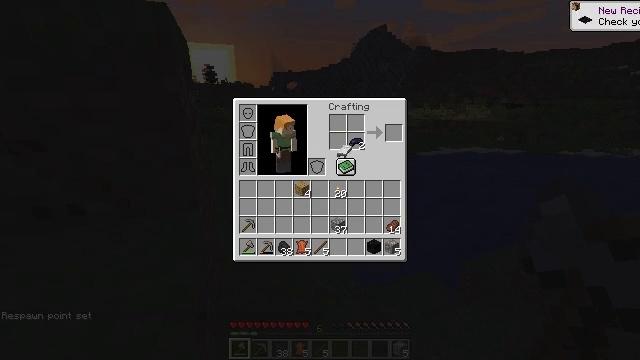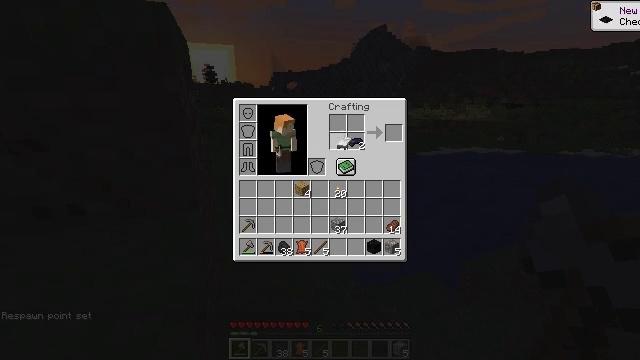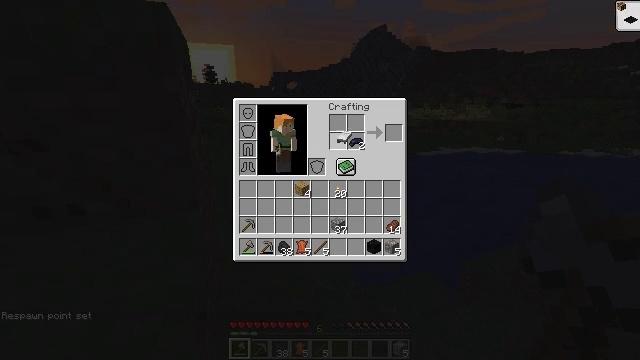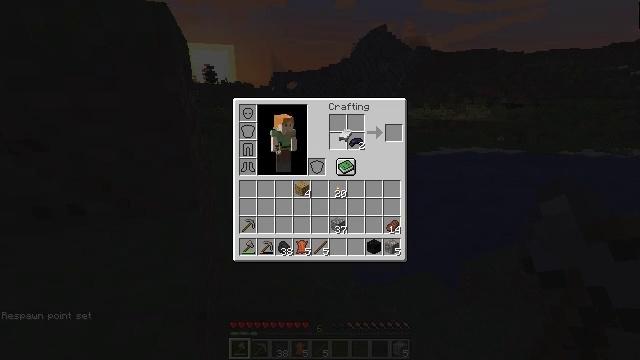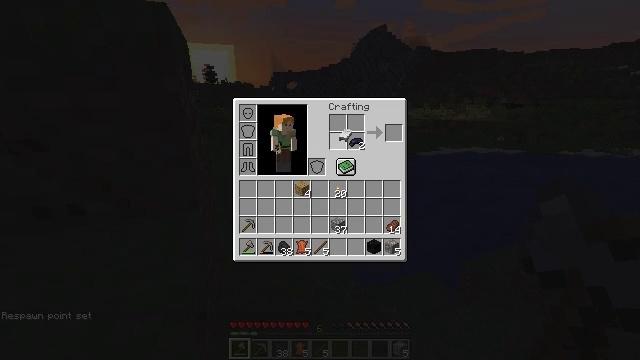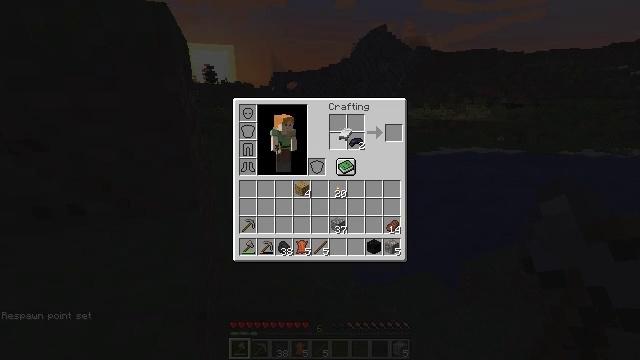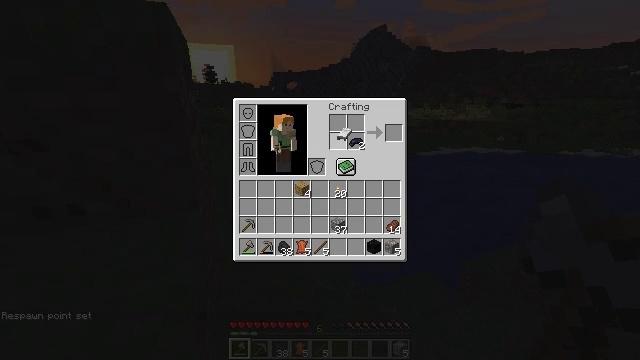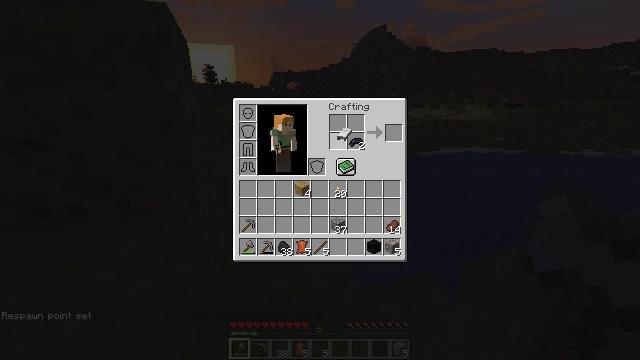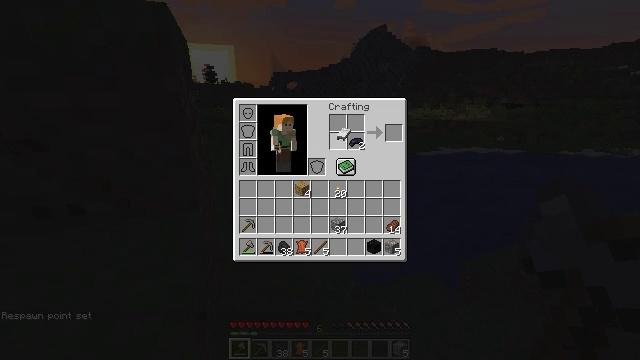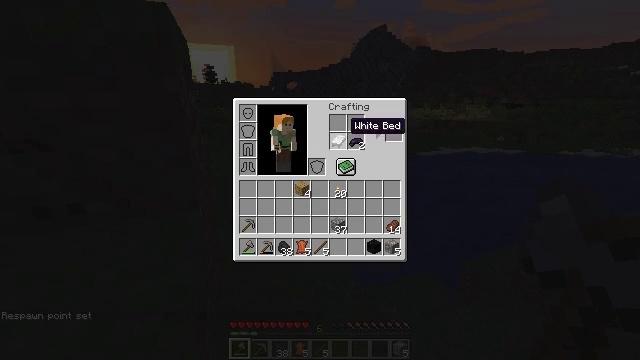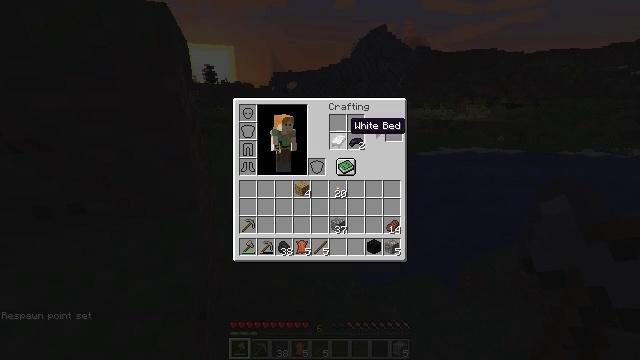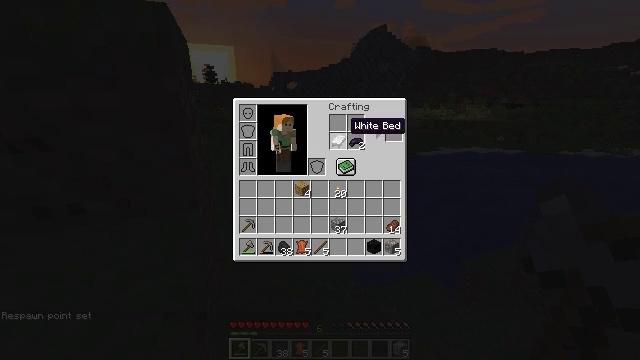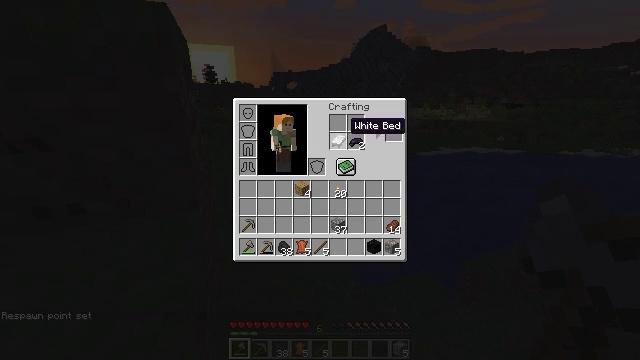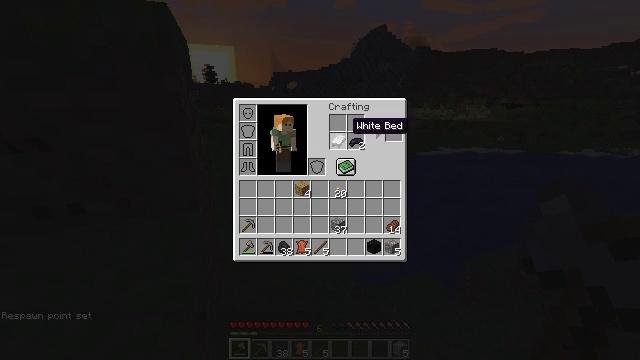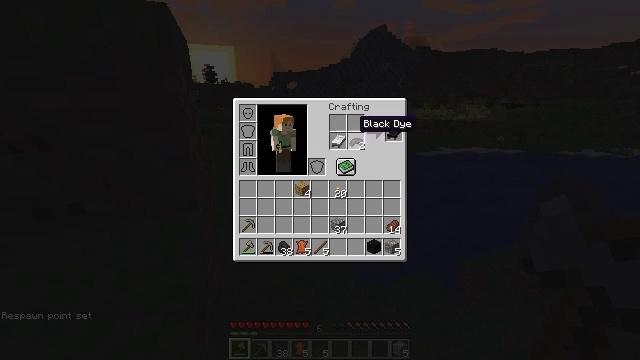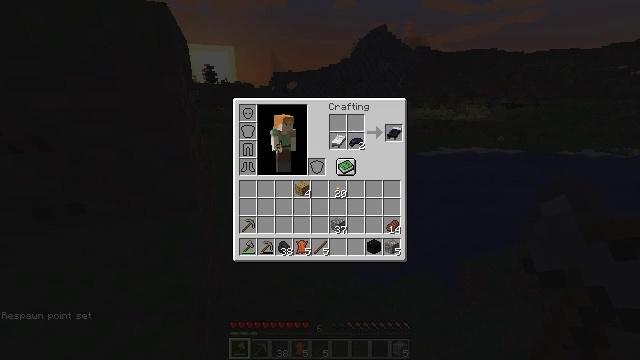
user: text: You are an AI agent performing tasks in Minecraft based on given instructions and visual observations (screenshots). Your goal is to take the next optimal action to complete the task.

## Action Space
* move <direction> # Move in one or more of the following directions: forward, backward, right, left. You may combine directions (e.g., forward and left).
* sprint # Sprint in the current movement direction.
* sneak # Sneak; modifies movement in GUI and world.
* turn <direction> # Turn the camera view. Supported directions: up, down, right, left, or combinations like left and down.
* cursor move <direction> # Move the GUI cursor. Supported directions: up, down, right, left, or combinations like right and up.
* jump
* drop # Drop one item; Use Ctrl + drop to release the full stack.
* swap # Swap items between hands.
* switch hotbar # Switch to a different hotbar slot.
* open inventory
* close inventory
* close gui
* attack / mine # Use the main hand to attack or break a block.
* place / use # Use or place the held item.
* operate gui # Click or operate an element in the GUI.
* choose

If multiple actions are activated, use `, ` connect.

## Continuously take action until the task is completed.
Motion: motion action
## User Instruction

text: Make a black bed in the crafting table.
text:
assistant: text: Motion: cursor move up
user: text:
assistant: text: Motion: no_op
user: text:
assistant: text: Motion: no_op
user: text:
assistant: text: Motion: no_op
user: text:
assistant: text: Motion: no_op
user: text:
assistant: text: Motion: operate gui
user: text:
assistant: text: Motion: operate gui
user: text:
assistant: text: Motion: operate gui
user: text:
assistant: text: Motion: no_op
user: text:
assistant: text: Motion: no_op
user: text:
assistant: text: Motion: no_op
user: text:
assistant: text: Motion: no_op
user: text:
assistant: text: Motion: no_op
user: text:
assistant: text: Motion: cursor move right
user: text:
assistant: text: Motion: cursor move right
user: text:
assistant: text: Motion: cursor move right
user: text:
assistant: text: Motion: sneak
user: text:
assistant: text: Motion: sneak
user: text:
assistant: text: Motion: sneak
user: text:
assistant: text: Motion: sneak
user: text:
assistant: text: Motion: sneak
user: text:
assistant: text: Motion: sneak, cursor move right
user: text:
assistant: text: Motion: sneak
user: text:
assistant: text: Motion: sneak
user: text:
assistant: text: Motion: sneak, operate gui
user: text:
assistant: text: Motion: sneak, operate gui
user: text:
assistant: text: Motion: sneak, operate gui
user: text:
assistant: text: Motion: sneak
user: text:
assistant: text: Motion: sneak
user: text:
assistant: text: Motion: no_op